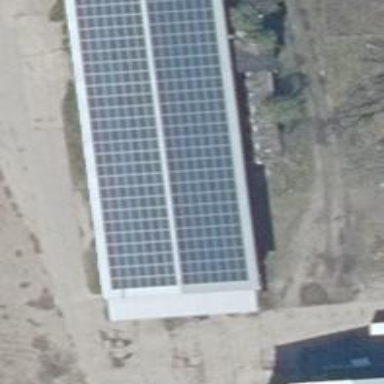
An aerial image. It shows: Solar power generator using photovoltaic method with solar photovoltaic panel types.